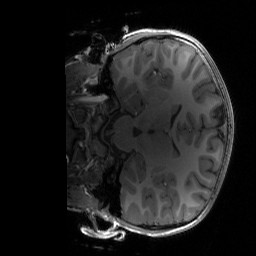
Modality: T1w
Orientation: coronal
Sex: male
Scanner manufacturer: siemens
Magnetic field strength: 3 T
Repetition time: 1.9 s
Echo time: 0.00243 s